Question: I have a requirement of creating text box which will have columns and every columns will accommodate a single character .
Like the image of text box is :-

Is there any simple way to do it or i have to create a set of separate text boxes to accomplish the task?
Can anyone tell me the way to create it ?
I have googled a little bit for the solution but havent found anything helpful.
Please help me with this.
Thanks and regards
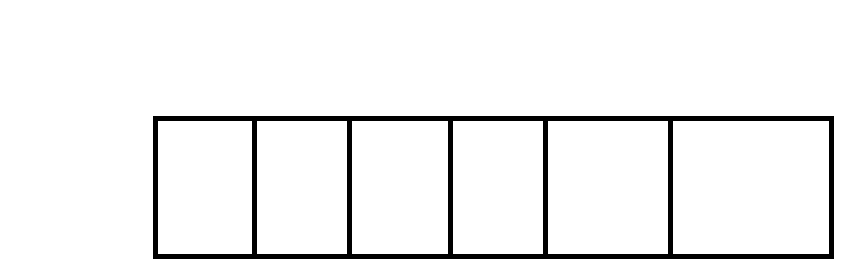
Answer: You can use a jquery and insert a dynamic text box at run time on some event. This dynamic text box is with maxlength=1.